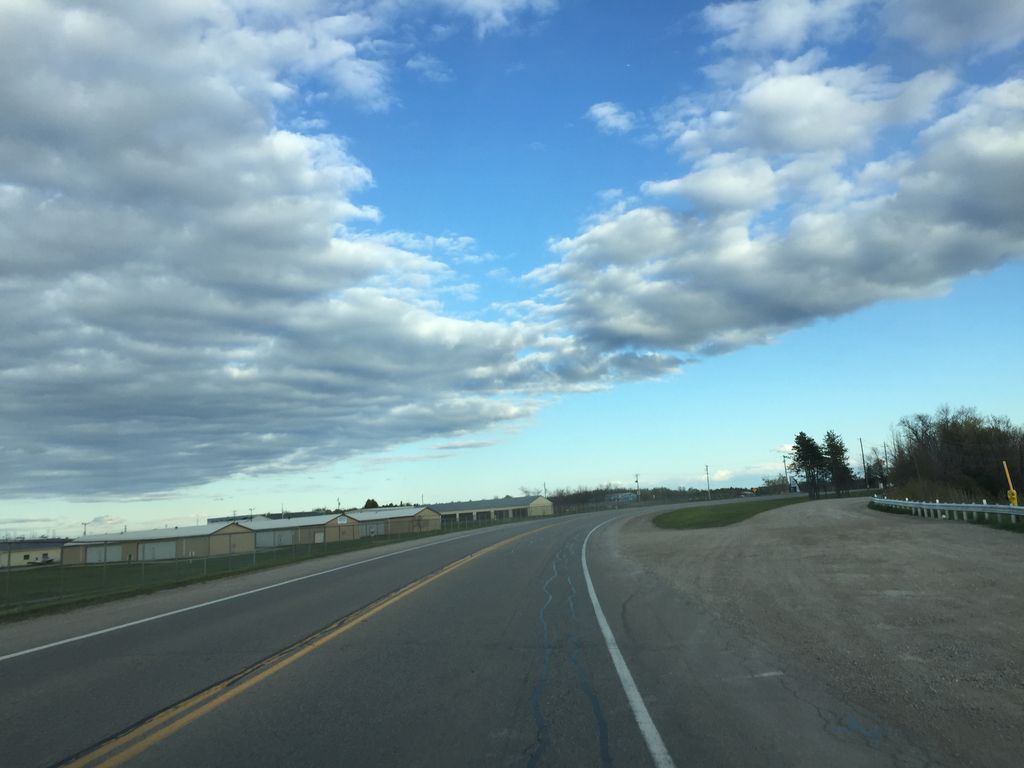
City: kitchener-waterloo